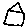
Label: house